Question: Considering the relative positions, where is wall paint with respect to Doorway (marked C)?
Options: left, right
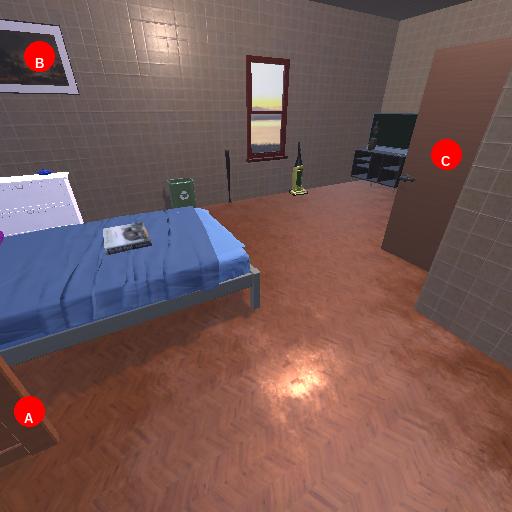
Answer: left